Question: I am creating virtual directory in IIS 6 using C#.
I am able to create the virtual directory but the 'Application Name' field remains empty.

Here's the code I am using
> DirectoryEntry iisRoot = new
DirectoryEntry("IIS://" +
Environment.MachineName + "/W3SVC");string webName = "1";string virdir = "TestApp1";string installpath = @"C:\MyWeb\Application";'''
try
{
string iisPath = string.Format("IIS://{0}/W3SVC/{1}/Root", Environment.MachineName, webName);
Console.WriteLine(iisPath);
iisRoot = new DirectoryEntry(iisPath);
DirectoryEntry vdir = iisRoot.Children.Add(virdir, iisRoot.SchemaClassName);
vdir.Properties["Path"][0] = installpath;
vdir.Properties["AppFriendlyName"][0] = virdir;
vdir.Properties["EnableDefaultDoc"][0] = true;
vdir.Properties["DefaultDoc"][0] = "Login.aspx,default.htm,default.aspx,default.asp";
vdir.Properties["AspEnableParentPaths"][0] = true;
vdir.CommitChanges();
vdir.Invoke("AppCreate", true);
}
catch (Exception e)
{
Console.Write(e.Message + "
" + e.StackTrace);
}
'''
I have used 'AppFriendlyName' property but still it does not show up in virtual directory properties.
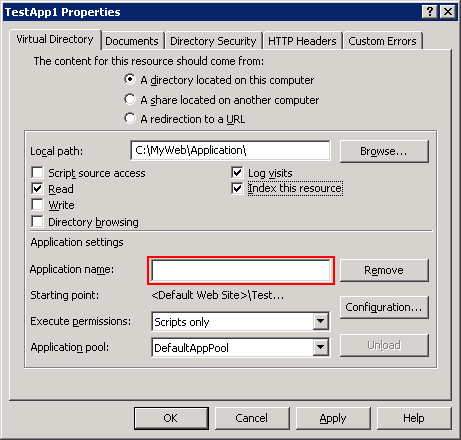
Answer: Finally I got the answer.
The 'AppFriendlyName' property must nbe set after the vdir.CommitChanges();
so the code should be
'''
DirectoryEntry iisRoot = new DirectoryEntry("IIS://" + Environment.MachineName + "/W3SVC");
string webName = "1";
string virdir = "TestApp1";
string installpath = @"C:\MyWeb\Application";
try
{
string iisPath = string.Format("IIS://{0}/W3SVC/{1}/Root", Environment.MachineName, webName);
Console.WriteLine(iisPath);
iisRoot = new DirectoryEntry(iisPath);
DirectoryEntry vdir = iisRoot.Children.Add(virdir, iisRoot.SchemaClassName);
vdir.Properties["Path"][0] = installpath;
vdir.Properties["EnableDefaultDoc"][0] = true;
vdir.Properties["DefaultDoc"][0] = "Login.aspx,default.htm,default.aspx,default.asp";
vdir.Properties["AspEnableParentPaths"][0] = true;
vdir.CommitChanges();
vdir.Invoke("AppCreate", true);
vdir.Properties["AppFriendlyName"][0] = virdir;
vdir.CommitChanges();
}
catch (Exception e)
{
Console.Write(e.Message + "
" + e.StackTrace);
}
'''